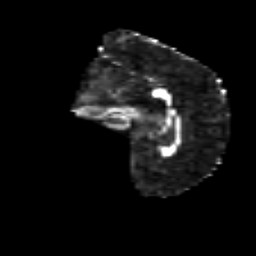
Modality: FA
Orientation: sagittal
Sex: male
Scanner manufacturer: siemens
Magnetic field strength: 3 T
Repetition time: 5 s
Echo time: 0.071 s